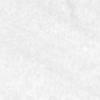
Label: no_change